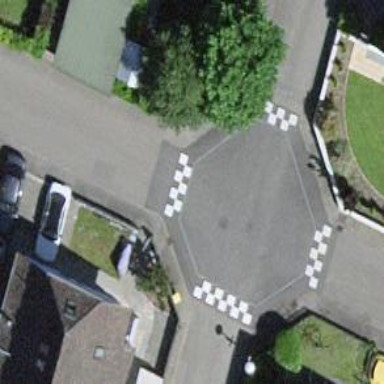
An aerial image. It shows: Traffic calming table.